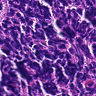
Metastatic tissue present: no